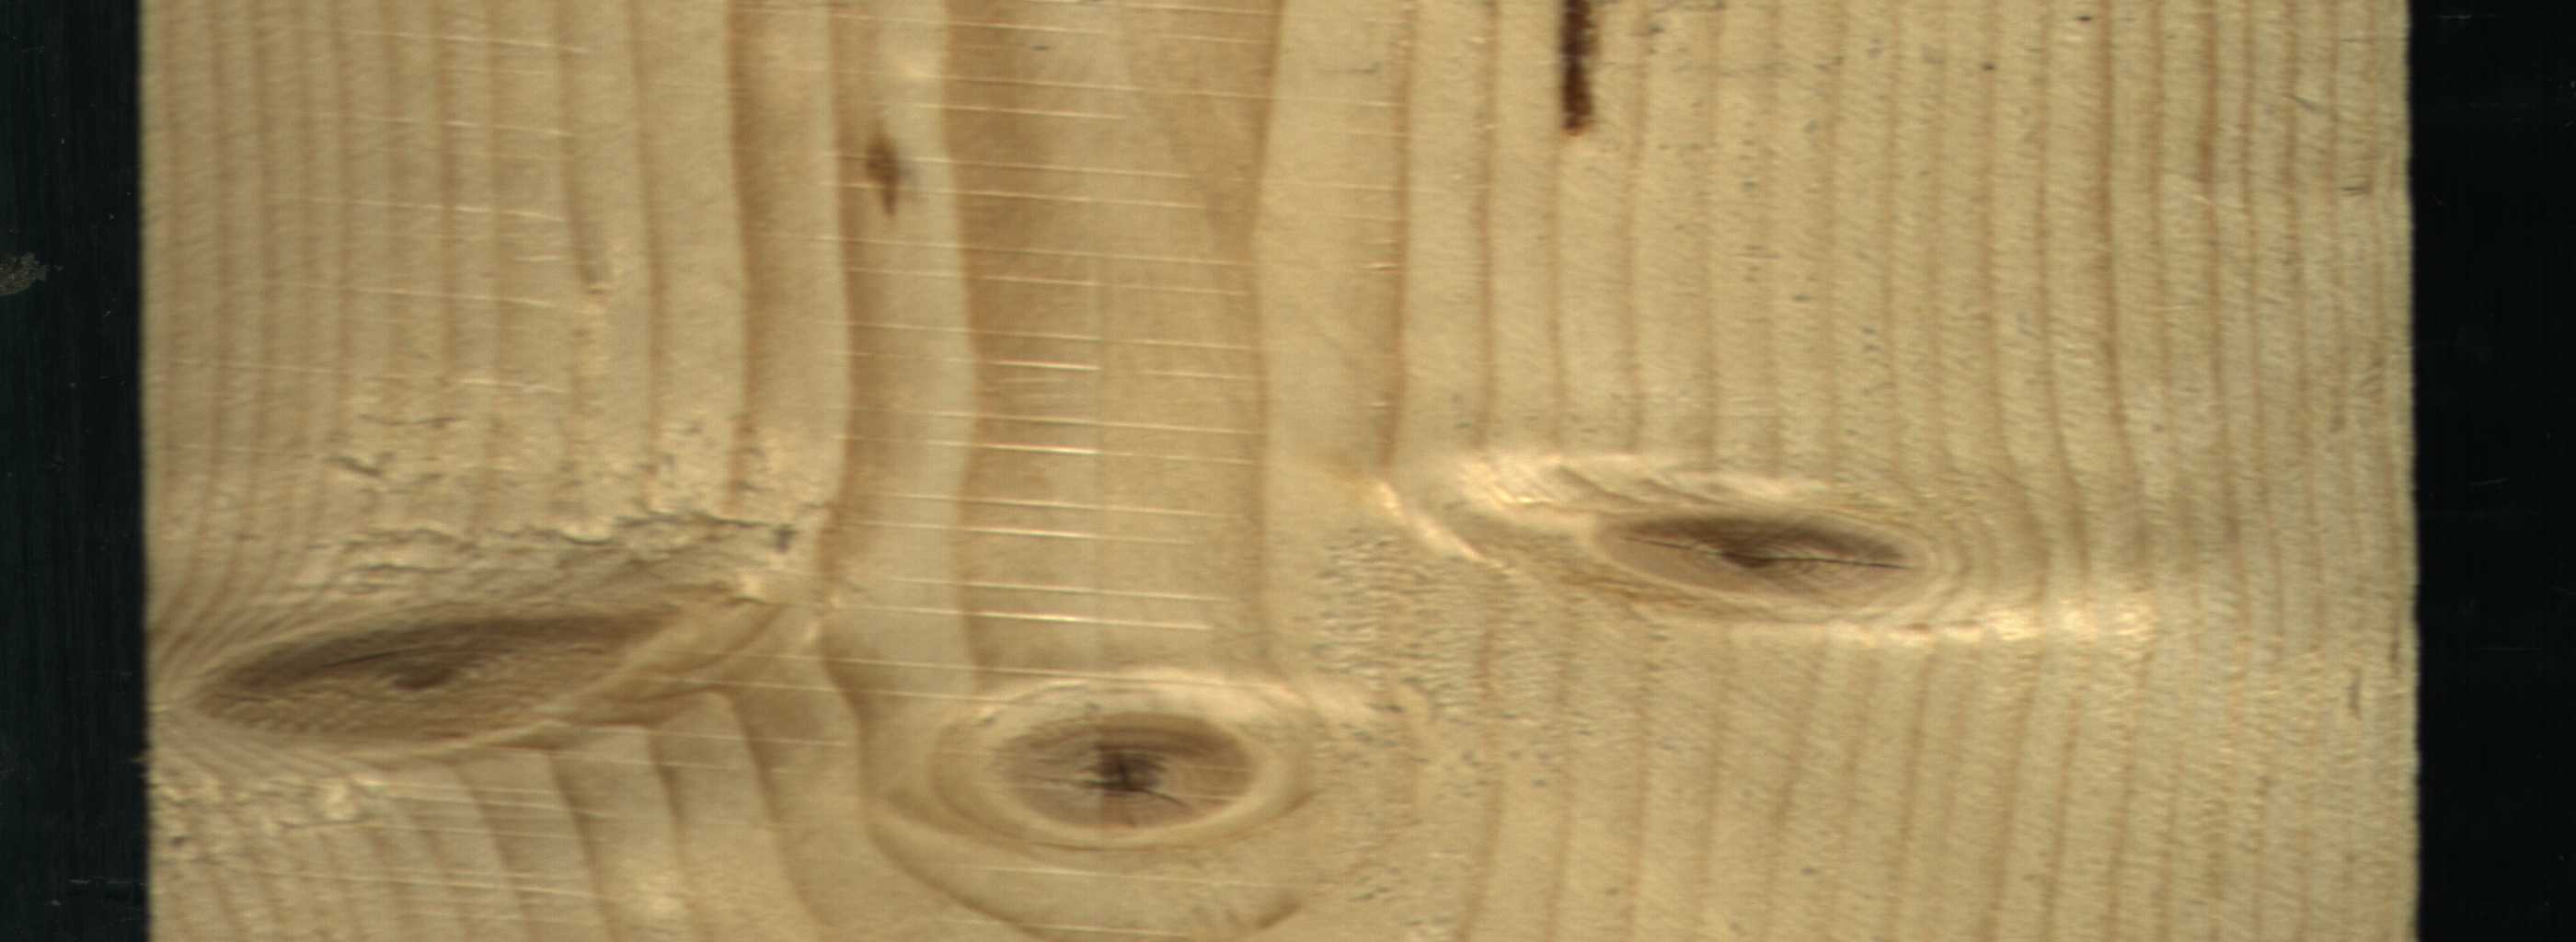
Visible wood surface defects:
resin
resin
knot_with_crack
Live_Knot
Live_Knot